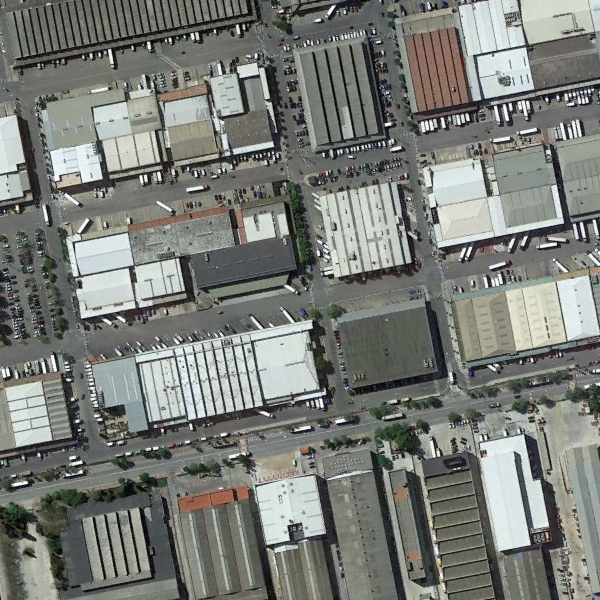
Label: Industrial